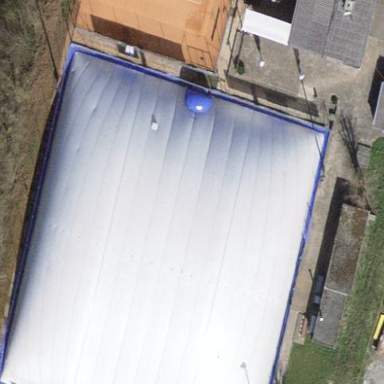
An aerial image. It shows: Sports centre with focus on tennis.